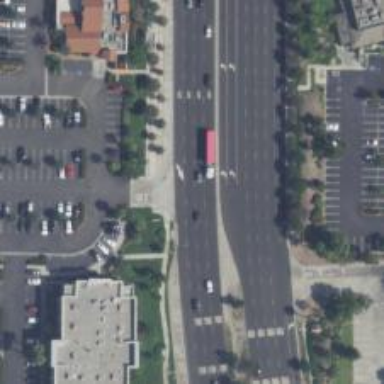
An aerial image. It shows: Primary highway with separate sidewalk.